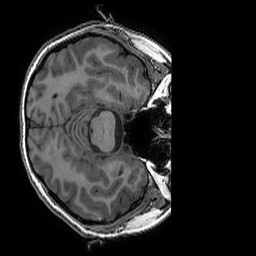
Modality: T1w
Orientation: axial
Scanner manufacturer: ge
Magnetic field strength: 3 T
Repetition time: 0.008512 s
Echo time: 0.003336 s